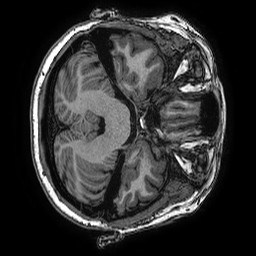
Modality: T1w
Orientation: axial
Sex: female
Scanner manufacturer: ge
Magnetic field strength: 3 T
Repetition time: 0.0077 s
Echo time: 0.003436 s